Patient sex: F
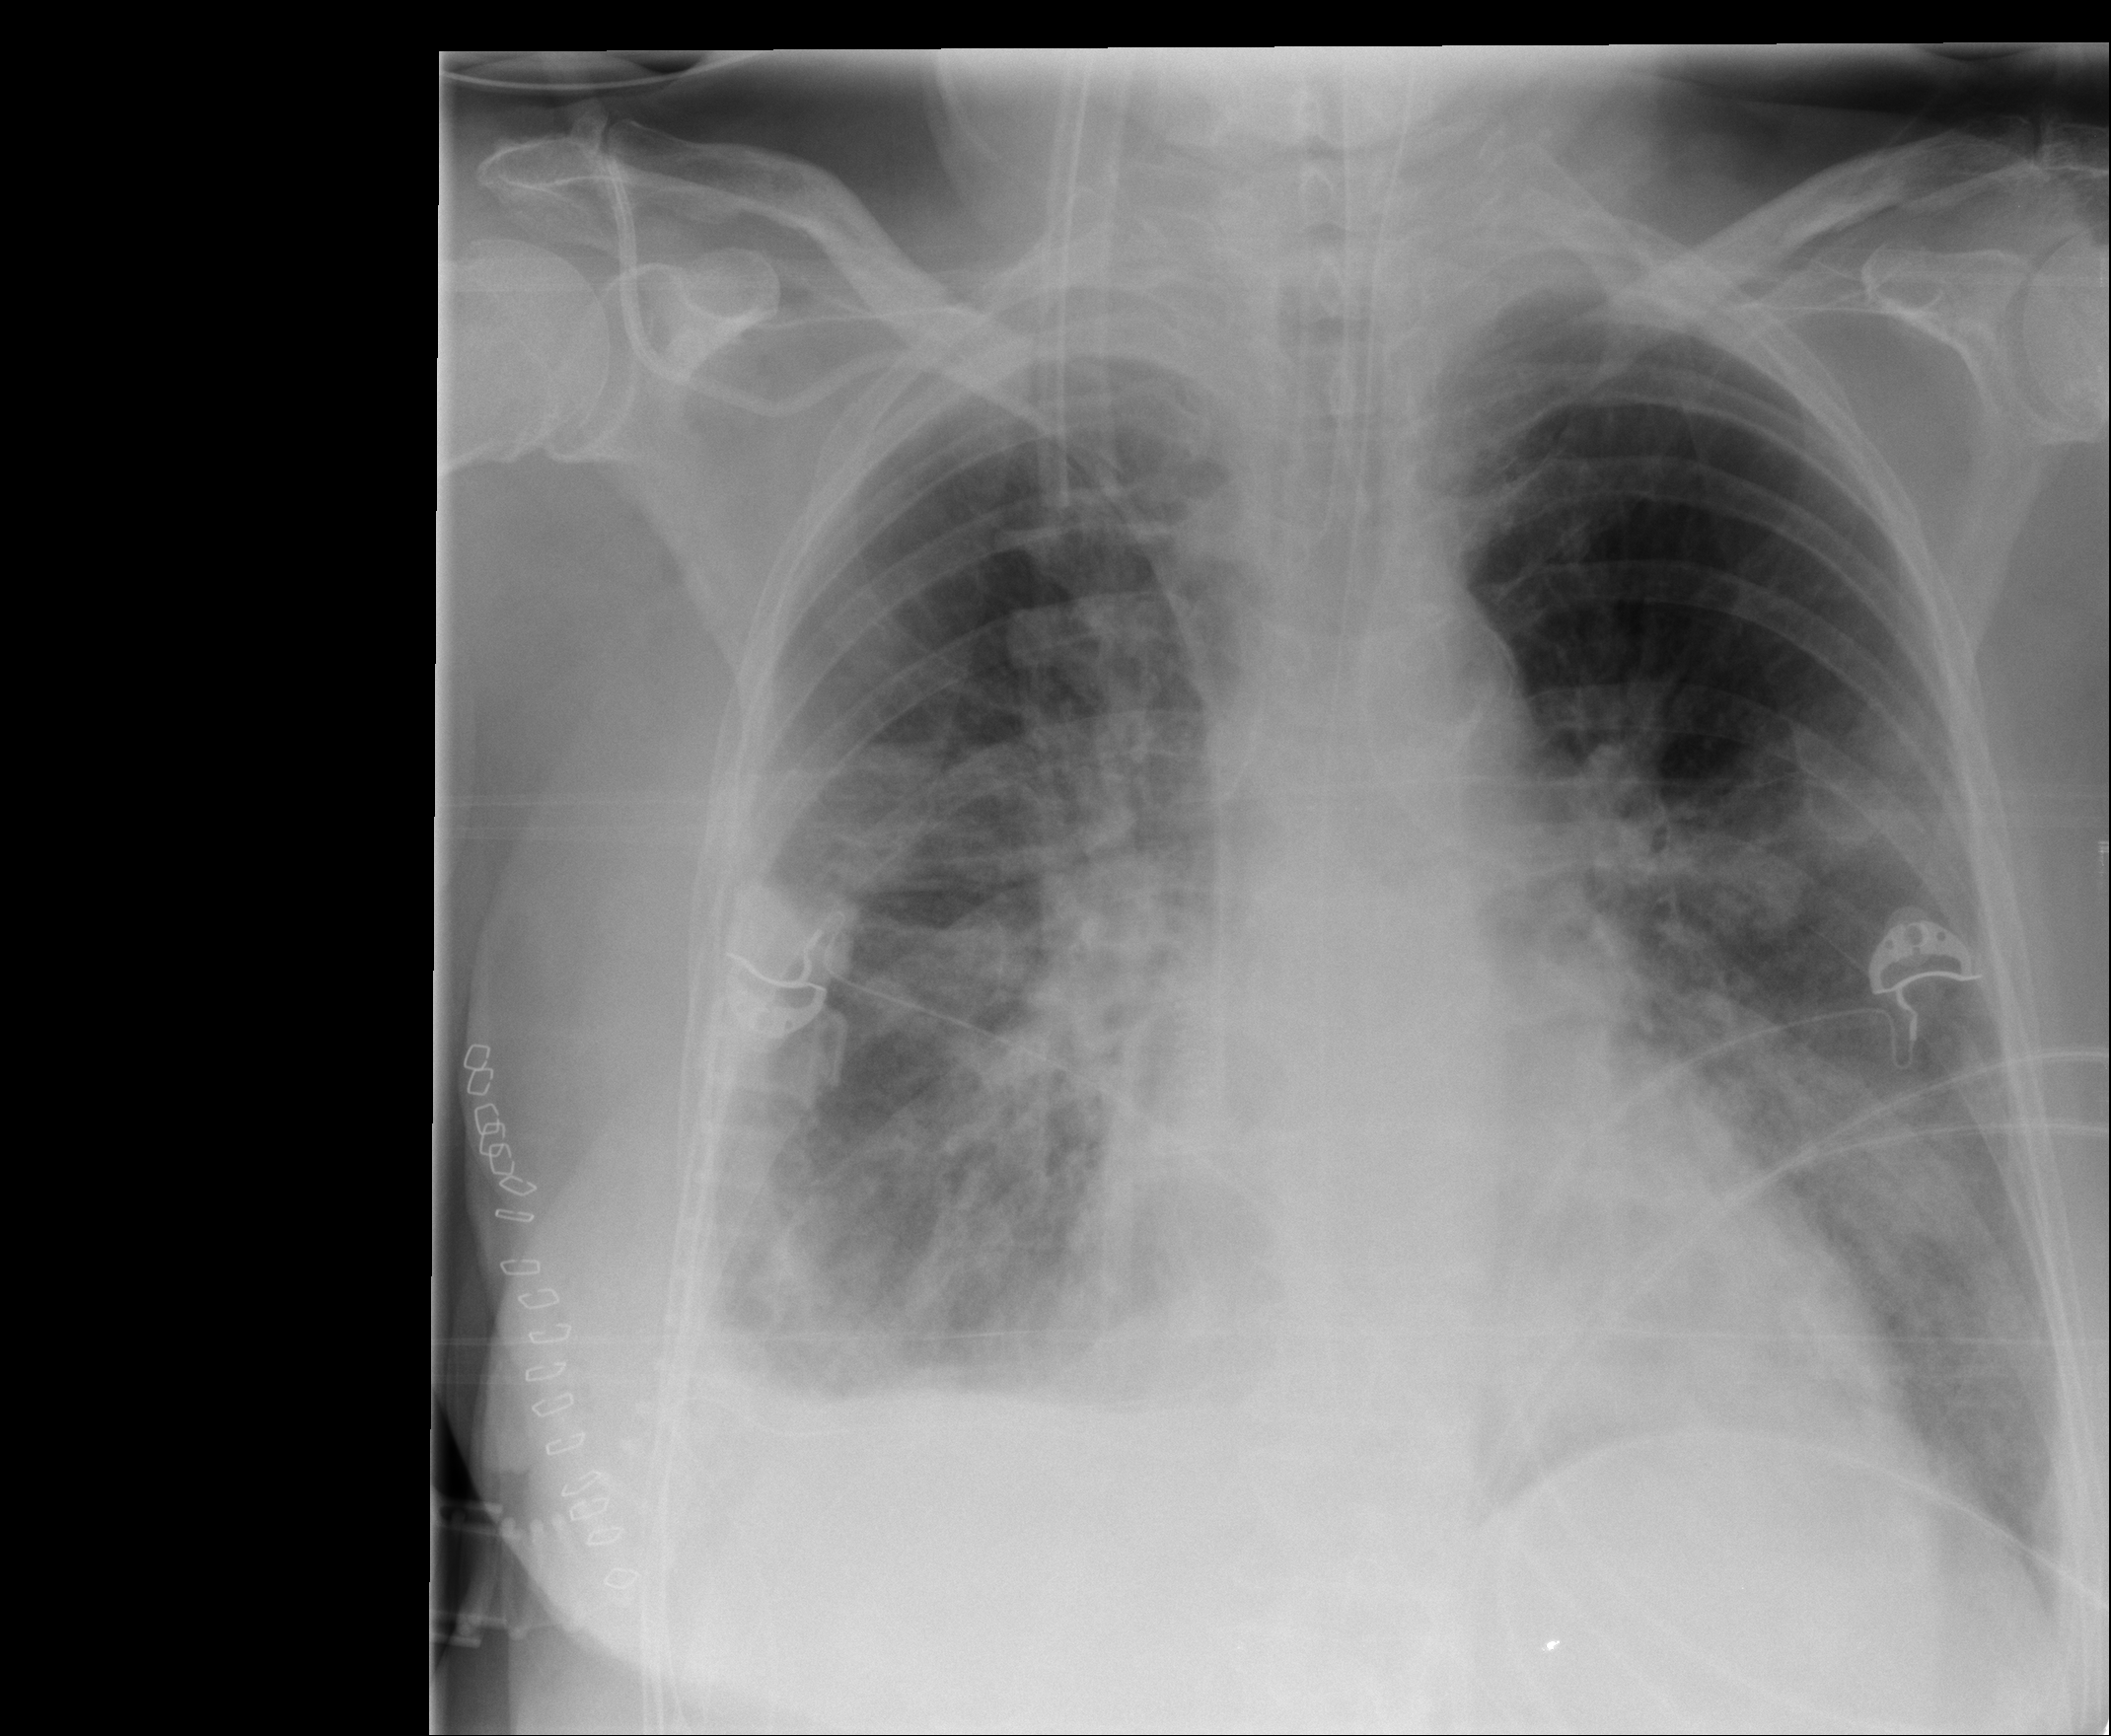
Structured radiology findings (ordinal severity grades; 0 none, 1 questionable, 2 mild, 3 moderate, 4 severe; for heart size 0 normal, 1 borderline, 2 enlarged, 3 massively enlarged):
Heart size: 1
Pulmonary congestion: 3
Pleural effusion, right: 2
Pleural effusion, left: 0
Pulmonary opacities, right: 3
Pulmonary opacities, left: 3
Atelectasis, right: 2
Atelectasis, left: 2